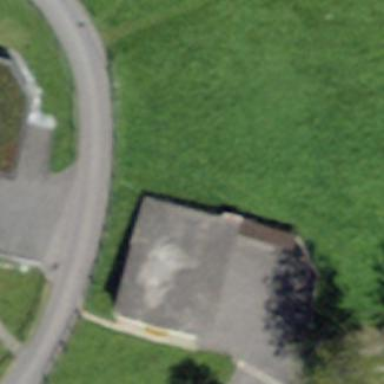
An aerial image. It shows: Garage.